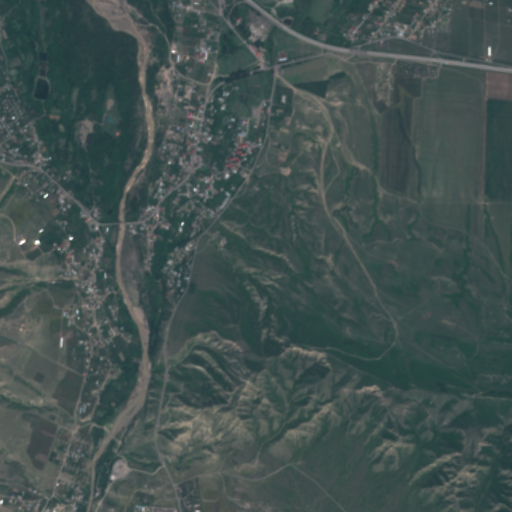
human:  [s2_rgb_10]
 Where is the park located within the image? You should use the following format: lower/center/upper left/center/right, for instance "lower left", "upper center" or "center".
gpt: The park is located in the upper right of the image.
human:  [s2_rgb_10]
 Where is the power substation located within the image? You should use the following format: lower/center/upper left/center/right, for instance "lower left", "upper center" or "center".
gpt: The power substation is located in the lower left of the image.
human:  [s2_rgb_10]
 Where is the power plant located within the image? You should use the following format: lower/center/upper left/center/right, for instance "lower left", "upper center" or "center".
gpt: There is no power plant in the image.